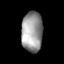
Tissue: prostate
Cell type: T cells
Senescence score: 0.7699
Nuclear area (px): 831
Mean DAPI intensity: 153.302